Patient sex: M
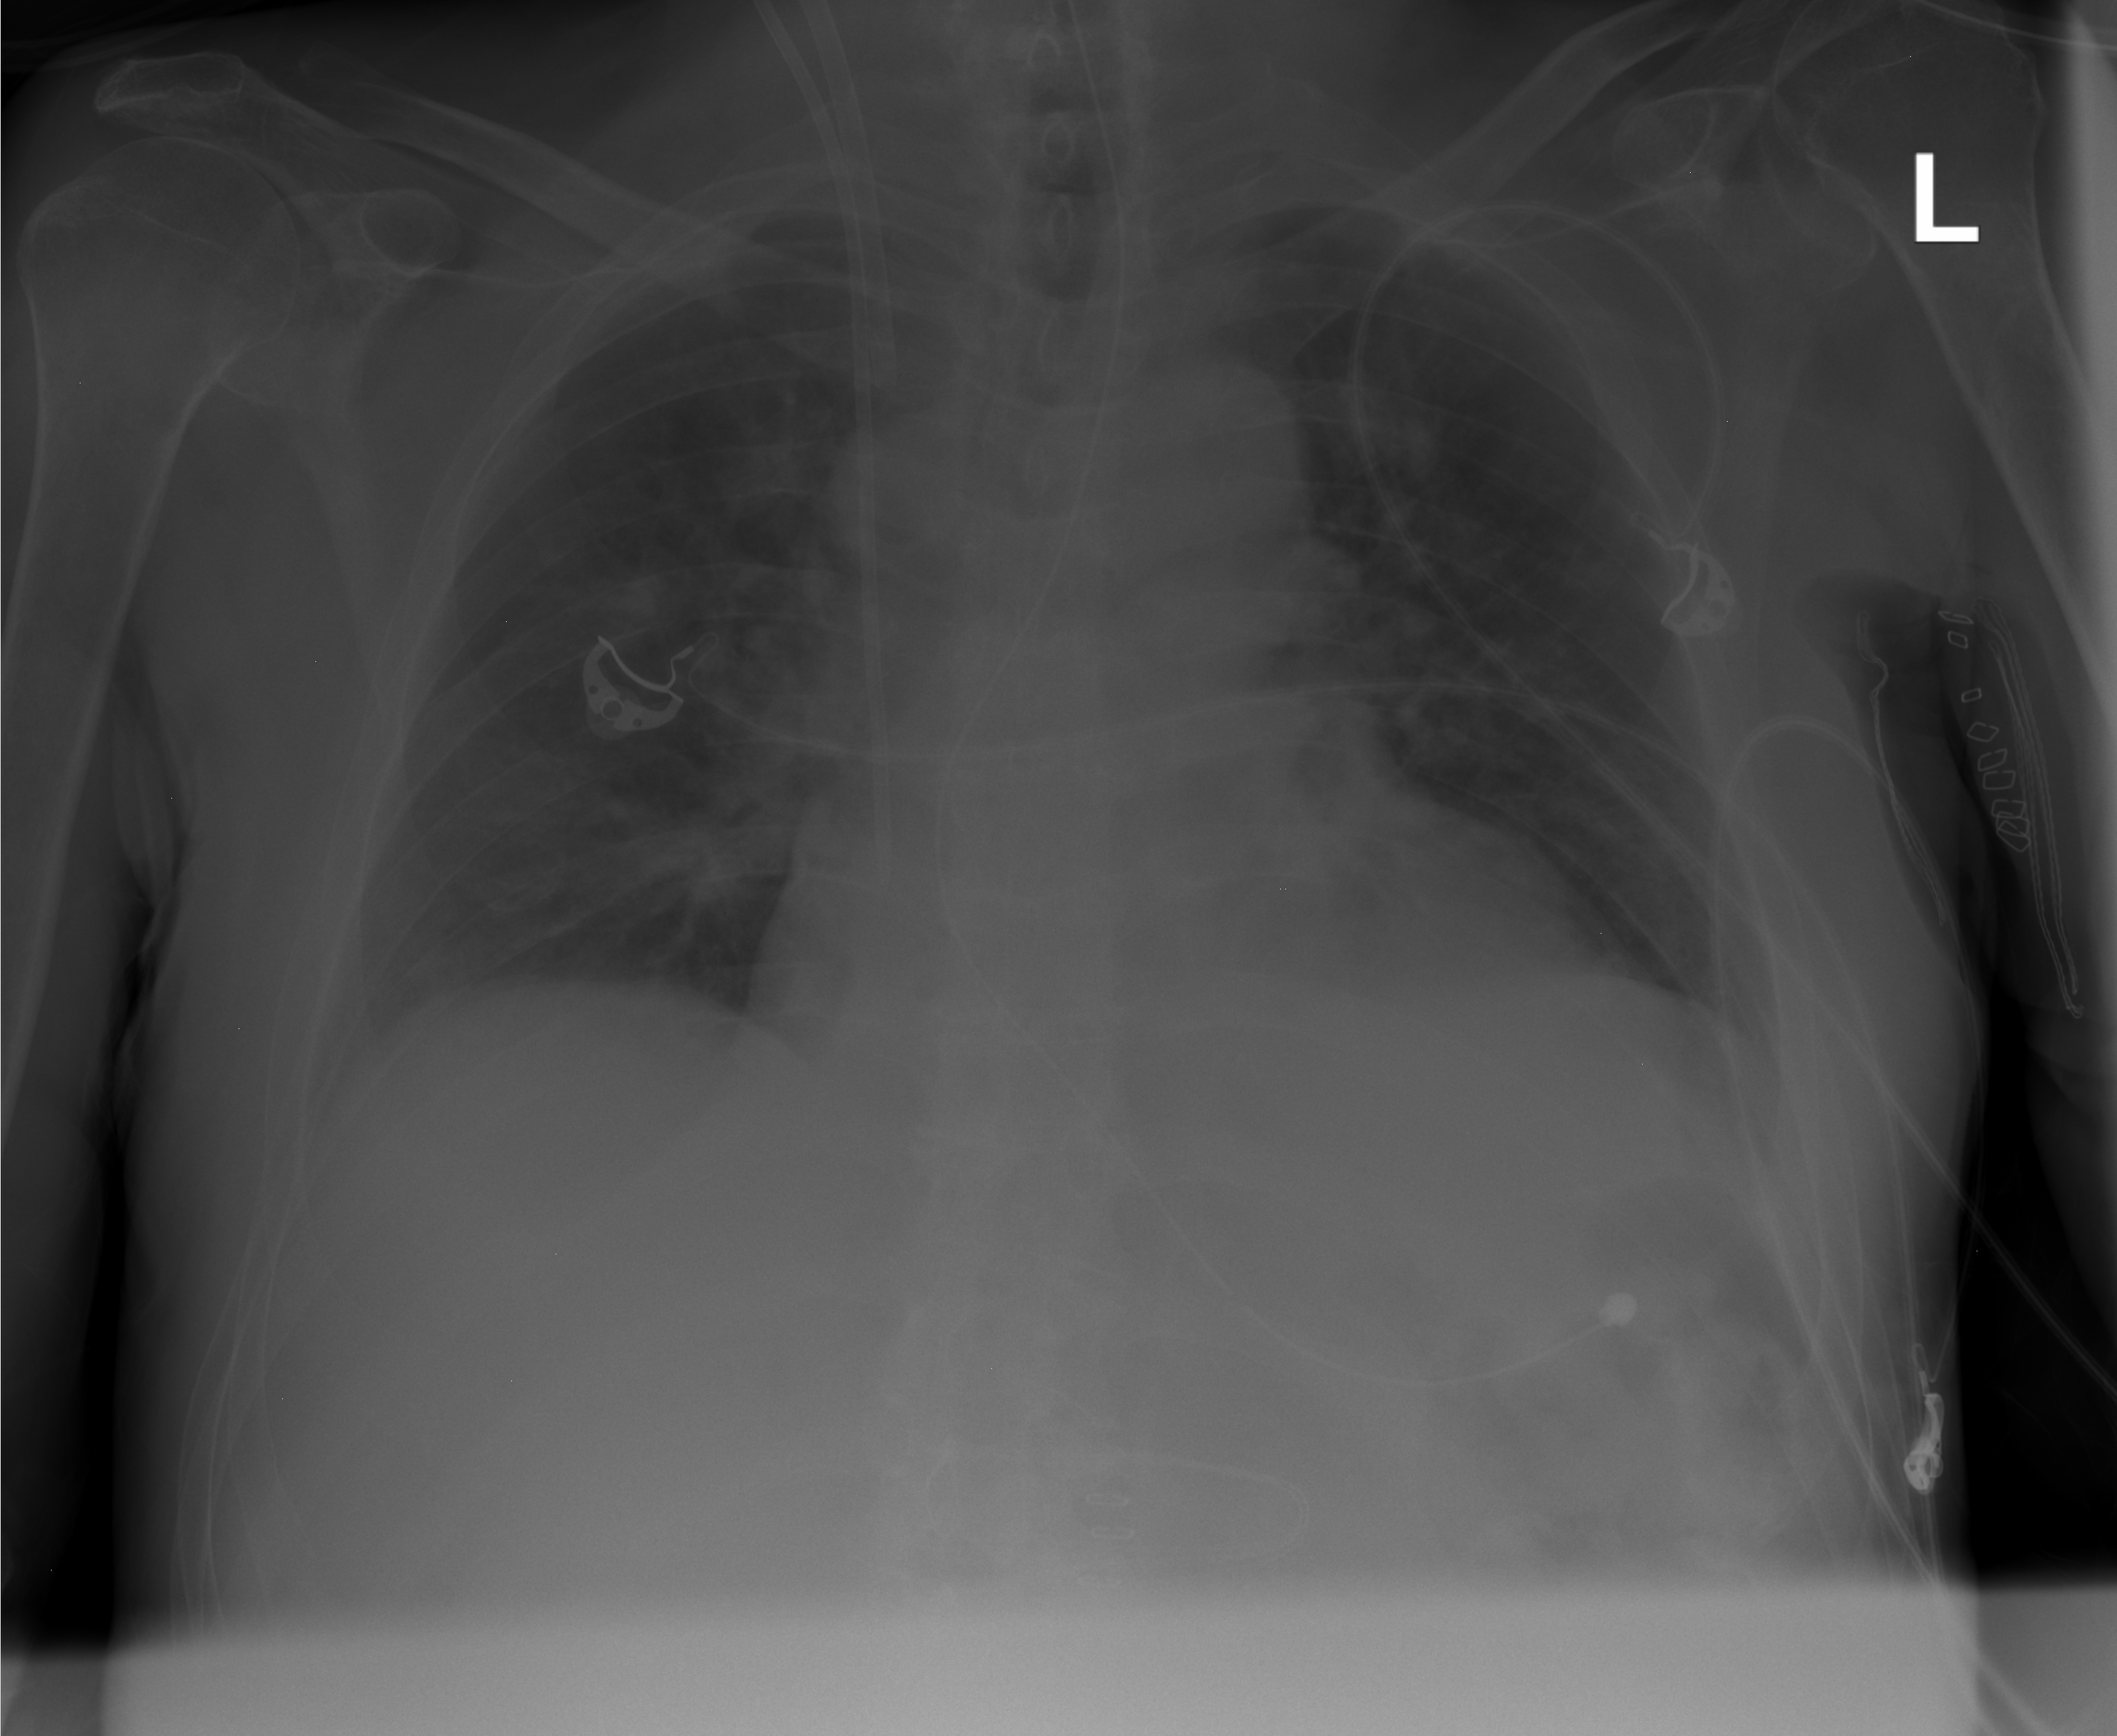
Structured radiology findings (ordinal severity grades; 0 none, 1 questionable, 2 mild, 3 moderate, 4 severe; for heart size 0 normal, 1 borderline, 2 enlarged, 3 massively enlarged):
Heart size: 2
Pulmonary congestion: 2
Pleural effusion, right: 0
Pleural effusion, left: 0
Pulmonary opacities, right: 2
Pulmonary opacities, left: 2
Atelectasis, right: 0
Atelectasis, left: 0